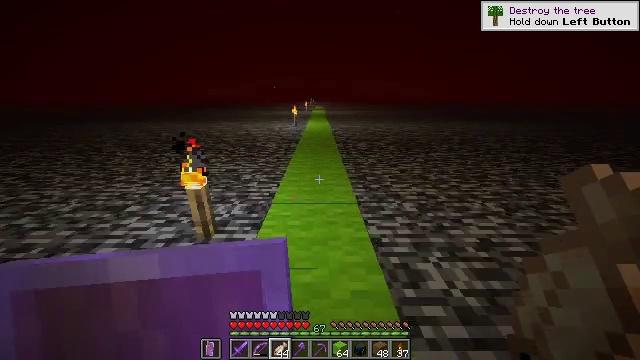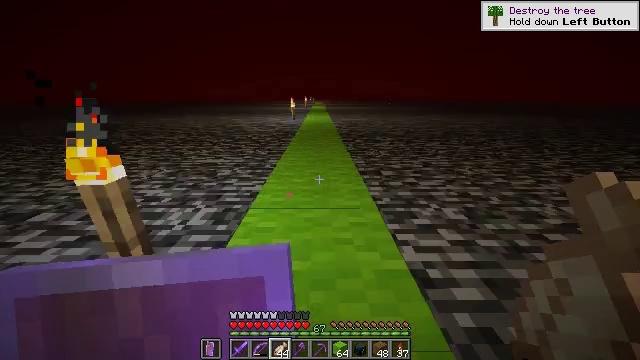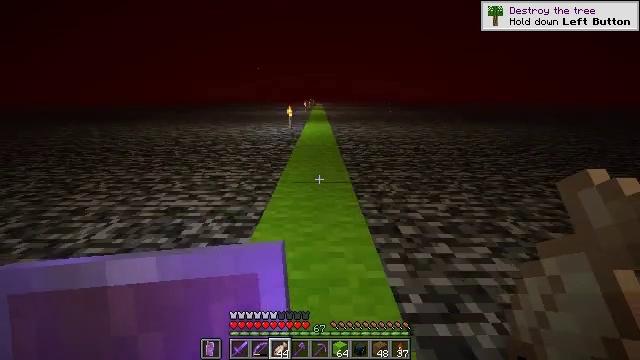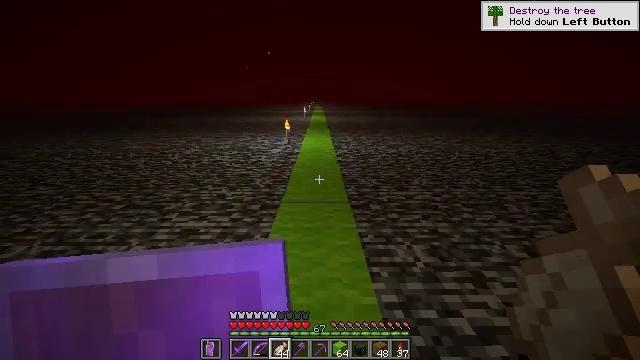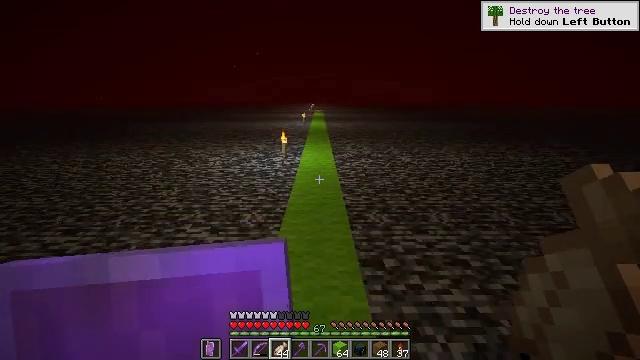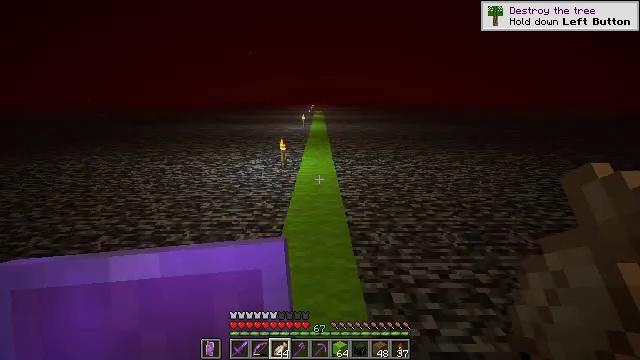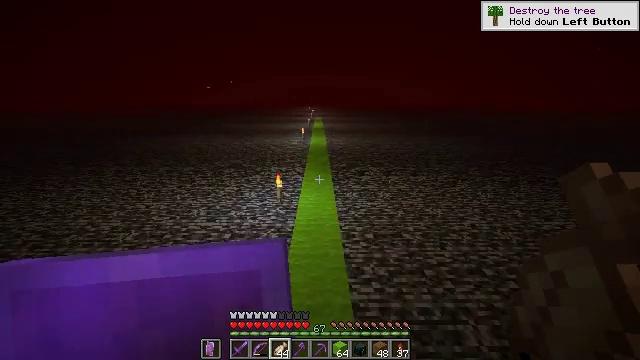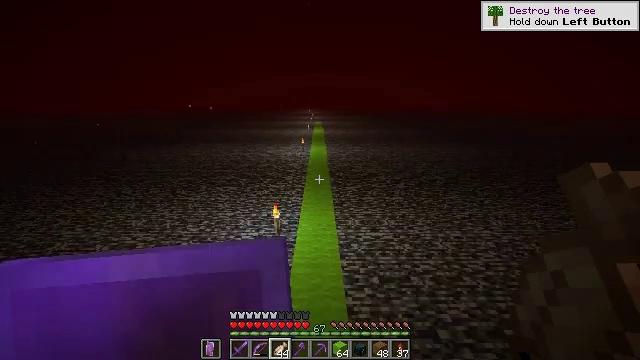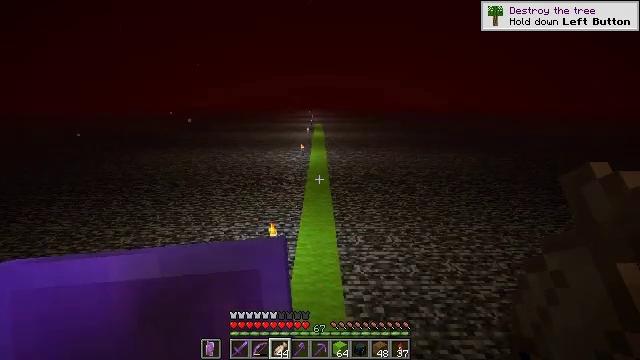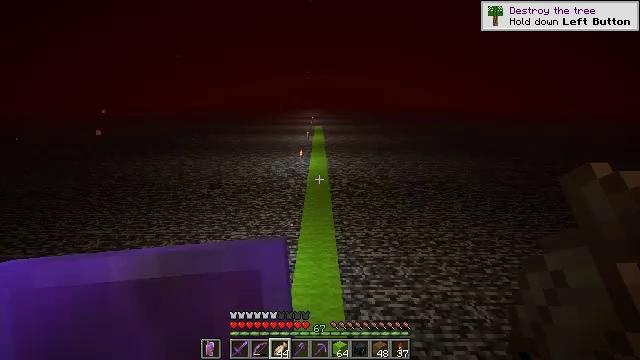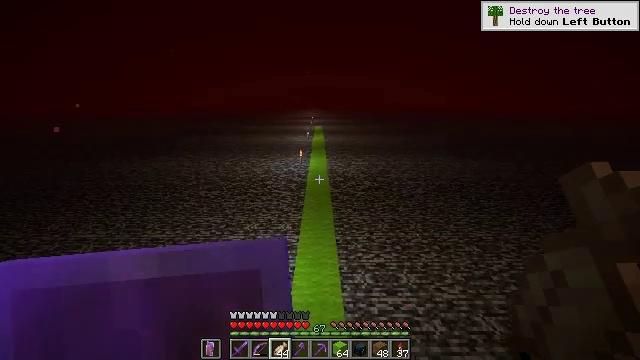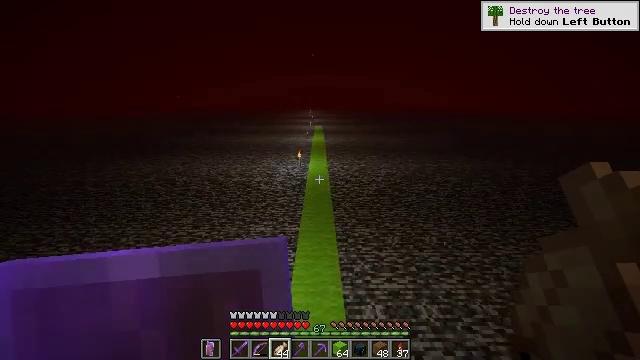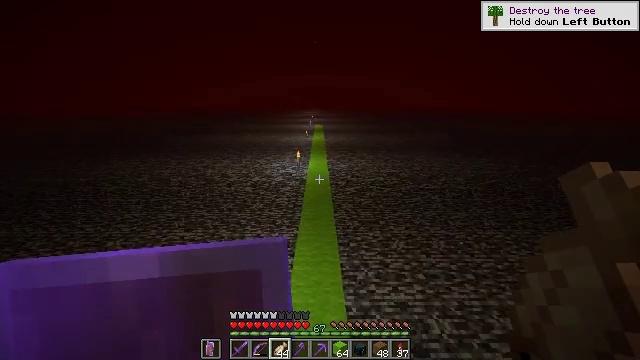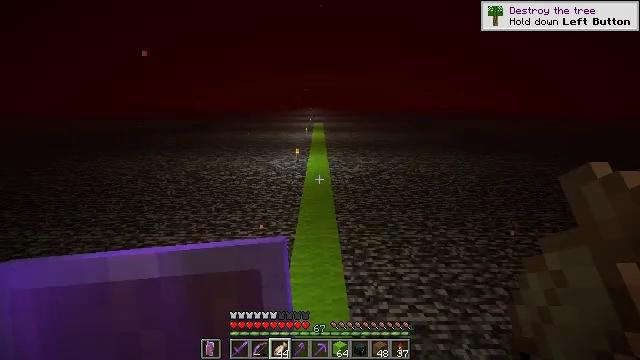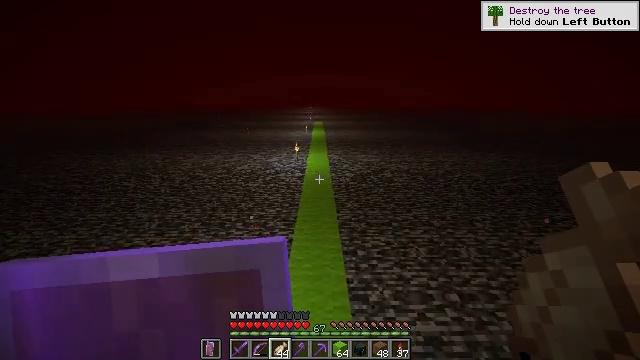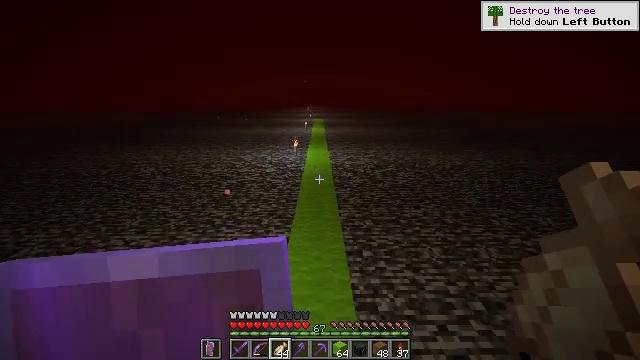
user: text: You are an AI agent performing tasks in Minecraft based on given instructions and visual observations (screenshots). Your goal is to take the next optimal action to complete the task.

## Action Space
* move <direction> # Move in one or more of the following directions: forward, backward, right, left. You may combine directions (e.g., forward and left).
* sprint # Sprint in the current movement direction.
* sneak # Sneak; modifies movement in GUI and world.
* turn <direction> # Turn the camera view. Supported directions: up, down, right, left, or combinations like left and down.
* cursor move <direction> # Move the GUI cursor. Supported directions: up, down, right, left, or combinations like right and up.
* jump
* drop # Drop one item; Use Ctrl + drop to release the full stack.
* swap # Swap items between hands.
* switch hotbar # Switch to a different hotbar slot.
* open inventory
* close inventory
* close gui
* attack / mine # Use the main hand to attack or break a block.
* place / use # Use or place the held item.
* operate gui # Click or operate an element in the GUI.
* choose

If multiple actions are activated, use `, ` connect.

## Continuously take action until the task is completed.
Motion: motion action
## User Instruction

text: Make a lime carpet using lime wool.
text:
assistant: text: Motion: move forward, sprint, jump
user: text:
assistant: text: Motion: move forward, sprint, jump
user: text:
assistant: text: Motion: move forward, sprint, jump
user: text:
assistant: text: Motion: move forward, sprint, jump
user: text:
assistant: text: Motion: move forward, sprint, jump
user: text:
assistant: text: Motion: move forward, sprint, jump
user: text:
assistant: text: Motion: move forward, sprint, jump
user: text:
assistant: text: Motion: move forward, sprint, jump
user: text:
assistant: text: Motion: move forward, sprint, jump
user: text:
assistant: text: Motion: move forward, sprint
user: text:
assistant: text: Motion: move forward, sprint
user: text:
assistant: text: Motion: move forward, sprint
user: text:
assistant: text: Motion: move forward, sprint
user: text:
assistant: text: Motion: move forward, sprint
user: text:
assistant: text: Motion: move forward, sprint
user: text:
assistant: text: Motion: move forward, sprint, jump
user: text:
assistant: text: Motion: move forward, sprint, jump
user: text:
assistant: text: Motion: move forward, sprint, jump
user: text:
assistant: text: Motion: move forward, sprint, jump
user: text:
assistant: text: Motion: move forward, sprint, jump
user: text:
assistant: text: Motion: move forward, sprint, jump
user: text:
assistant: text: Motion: move forward, sprint, jump
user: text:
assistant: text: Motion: move forward, sprint, jump
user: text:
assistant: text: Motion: move forward, sprint, jump
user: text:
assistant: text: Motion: move forward, sprint, jump
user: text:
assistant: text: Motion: move forward, sprint, jump
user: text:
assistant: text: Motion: move forward, sprint
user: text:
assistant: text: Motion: move forward, sprint
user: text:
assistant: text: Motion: move forward, sprint
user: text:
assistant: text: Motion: move forward, sprint